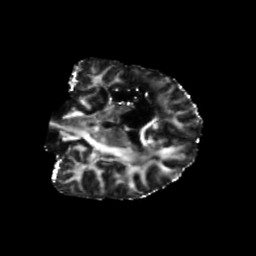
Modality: FA
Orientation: coronal
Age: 44
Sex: female
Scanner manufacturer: siemens
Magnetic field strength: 3 T
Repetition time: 5.47 s
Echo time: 0.0854 s